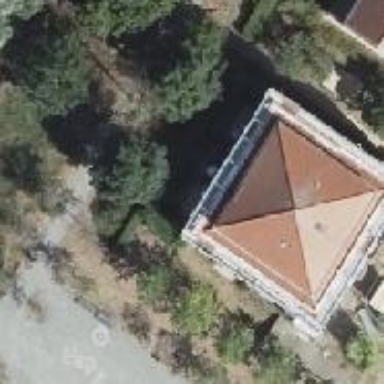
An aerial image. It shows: Pyramidal roof shapes the top of the apartments building.